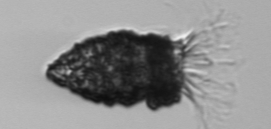
Label: Tintinnopsis